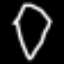
Label: diamond